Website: bh-photo
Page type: cart
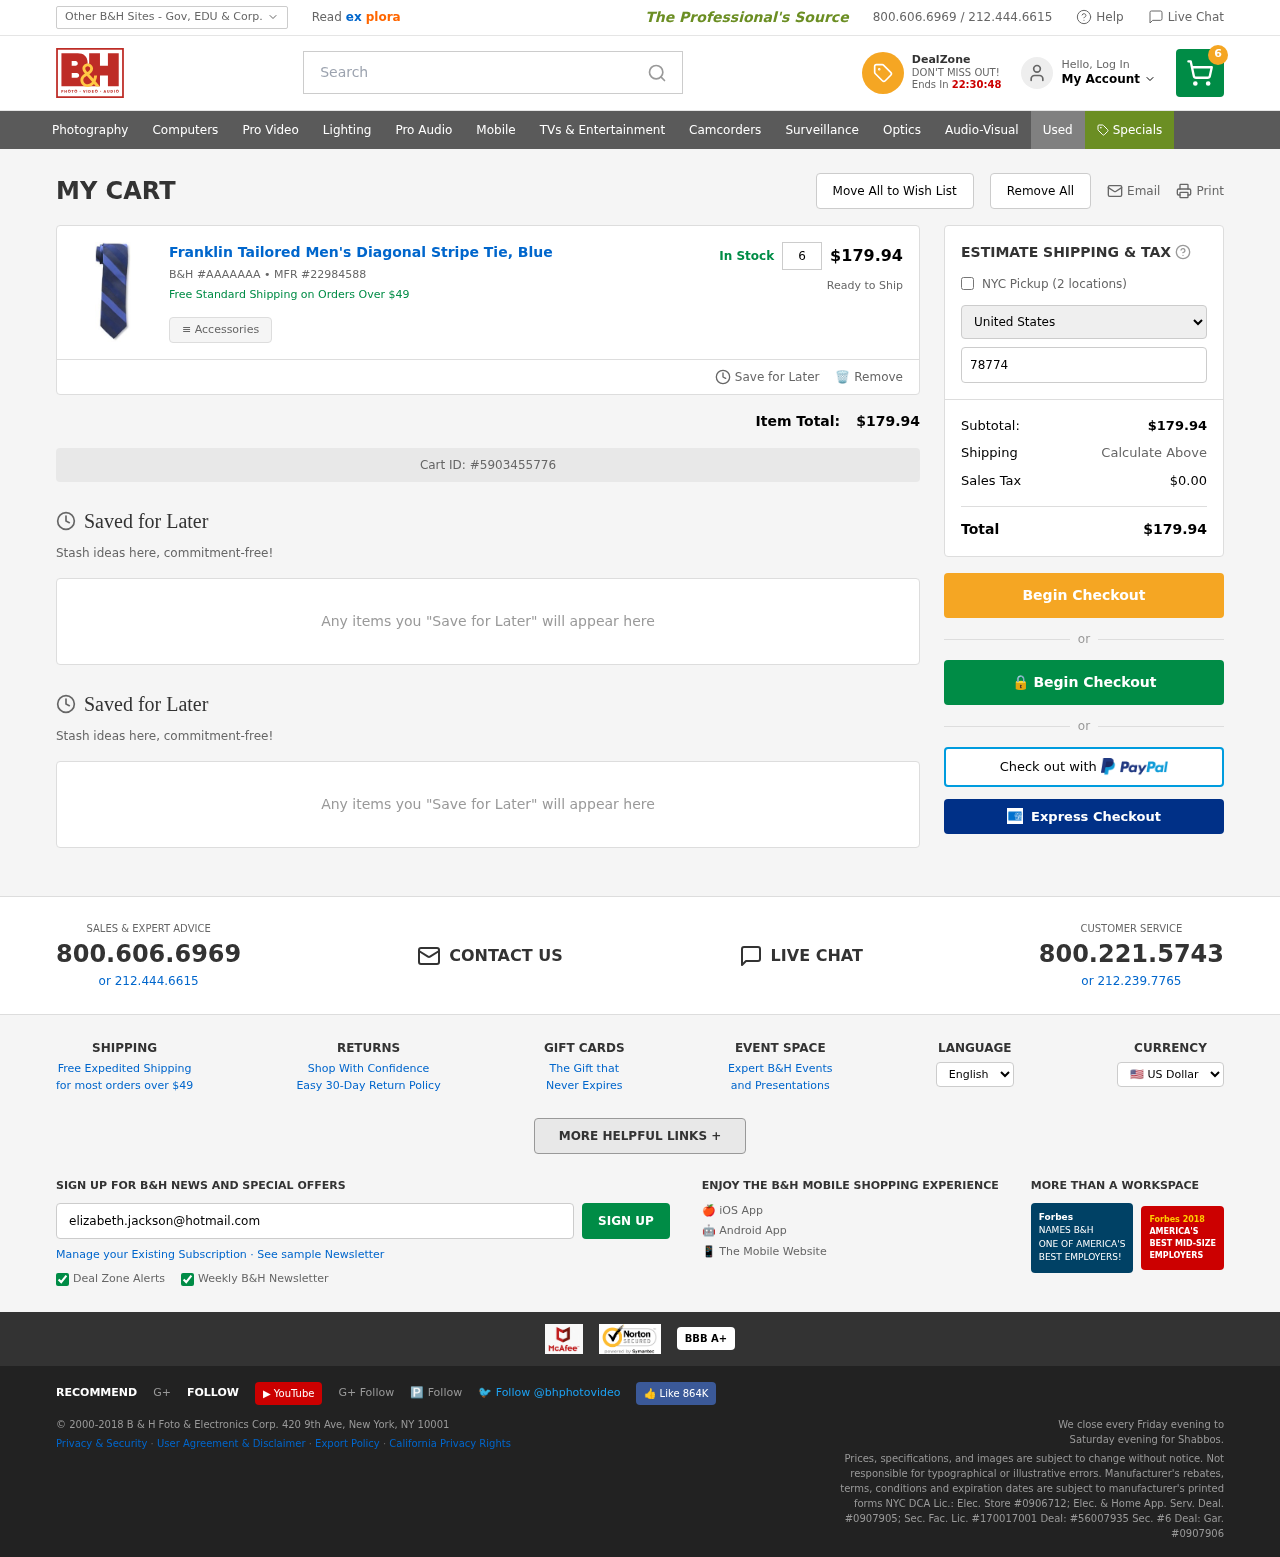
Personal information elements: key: PII_COUNTRY
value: United States
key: PII_EMAIL
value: elizabeth.jackson@hotmail.com
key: PII_POSTCODE
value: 78774
Product elements: key: PRODUCT1_NAME
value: Franklin Tailored Men's Diagonal Stripe Tie, Blue
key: PRODUCT1_QUANTITY
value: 6
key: PRODUCT1_SKU
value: AAAAAAA
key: PRODUCT1_MFR
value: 22984588
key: PRODUCT1_SUBTOTAL
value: $179.94
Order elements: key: ORDER_NUM_ITEMS
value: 6
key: ORDER_SUBTOTAL
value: $179.94
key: ORDER_ID
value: #5903455776
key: ORDER_TAX
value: $0.00
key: ORDER_TOTAL
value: $179.94
Search elements: key: HEADER_SEARCH
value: Search